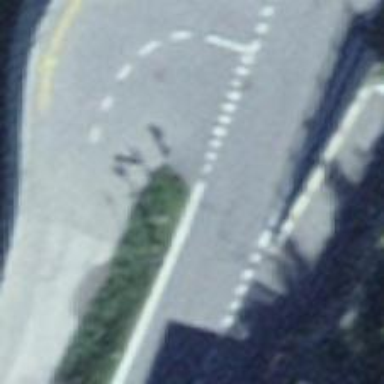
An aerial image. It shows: Bus stop with platform for public transport.